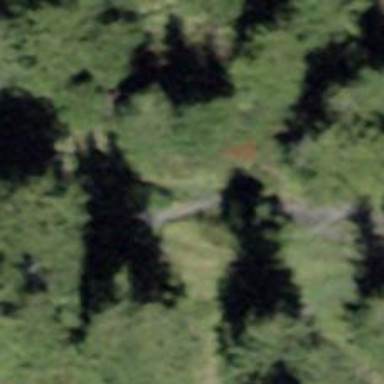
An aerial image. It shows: Path.